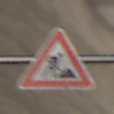
Verkehrszeichen: Arbeitsstelle
Umgebung: Roofed, Tunnel
Tageszeit: Midday
Wetter: NotSpecified
Licht: Natural
Jahreszeit: NotSpecified
Kontrast: MediumContrast